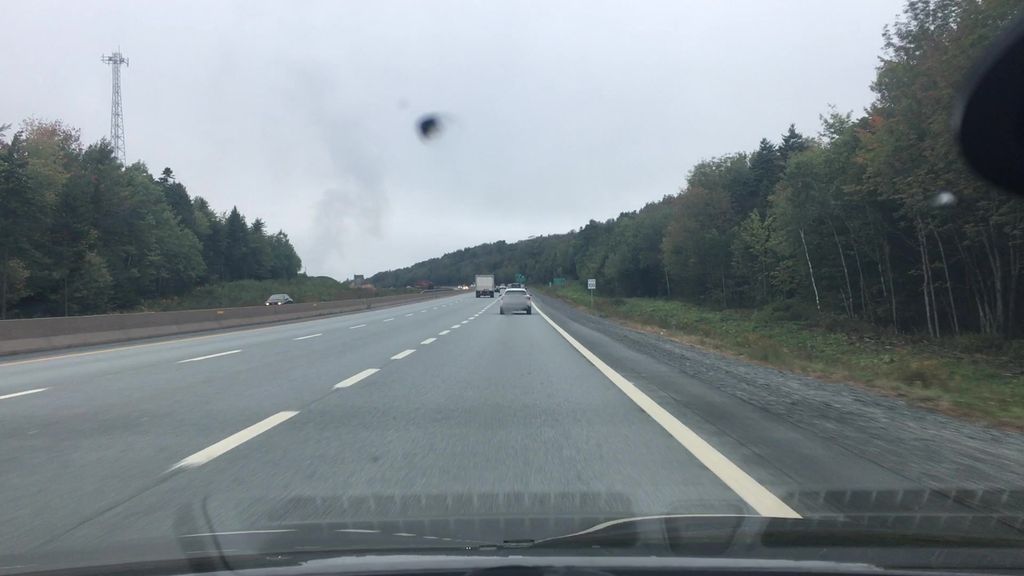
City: halifax